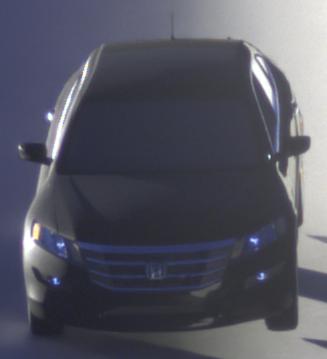
Make: Honda
Model: Crosstour
Detailed model: -
Model produced from: 2009
Model produced until: 2012
Doors: 4
Color: black
Road condition: dry road
Daytime: sunrise or sunset
Contrast: high contrast